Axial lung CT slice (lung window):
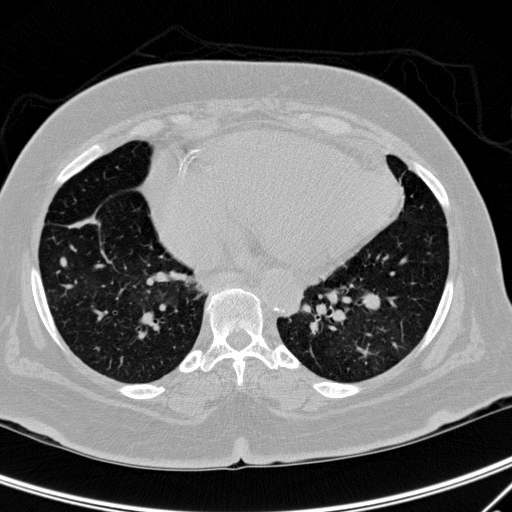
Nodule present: no